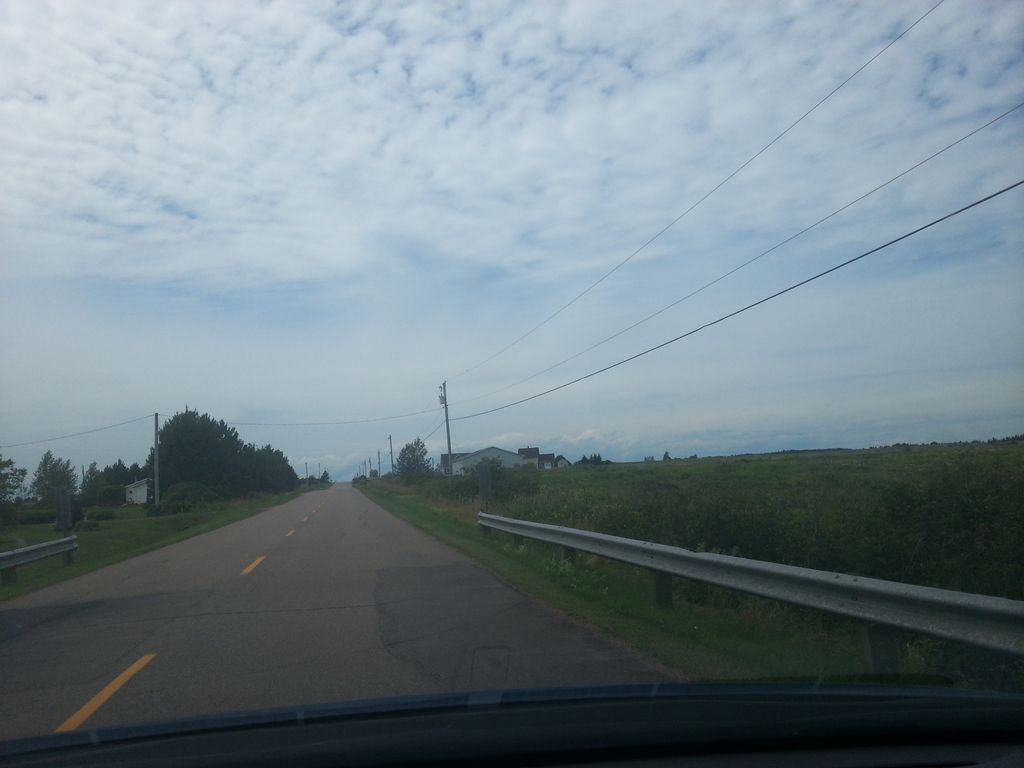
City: charlottetown